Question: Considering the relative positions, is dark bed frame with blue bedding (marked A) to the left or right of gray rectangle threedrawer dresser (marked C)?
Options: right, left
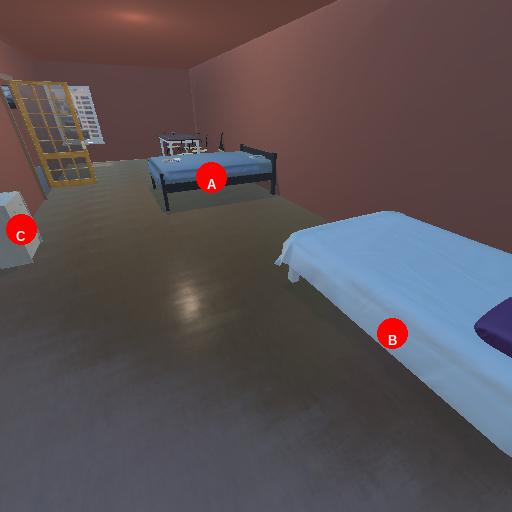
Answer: right